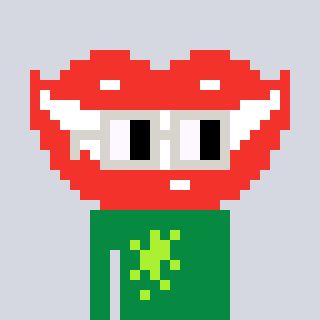
a pixel art character with square light gray glasses, a smile-shaped head and a green-colored body on a cool background